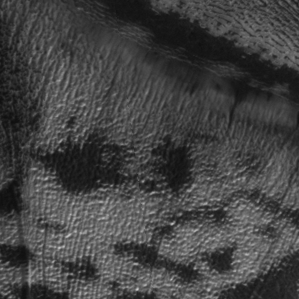
Label: frost